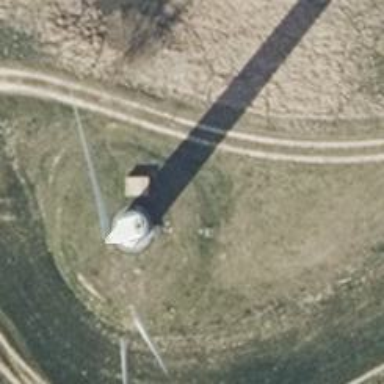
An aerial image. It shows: Wind turbine generating electricity using wind as the power source. The turbine type is horizontal axis.